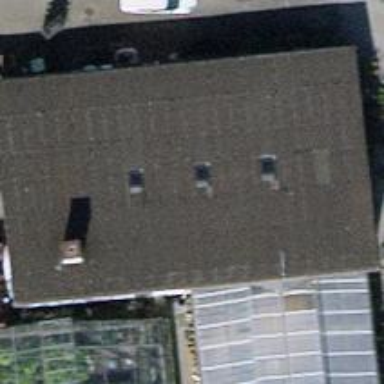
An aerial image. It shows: Garden center shop.